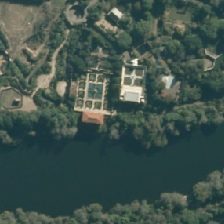
Land cover: urban_parkland